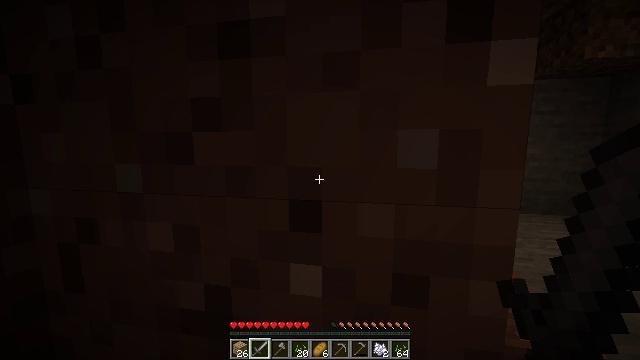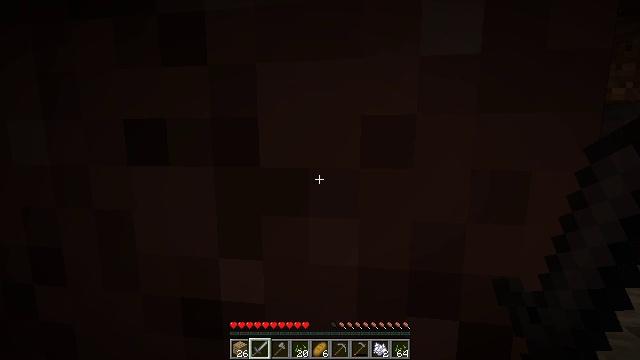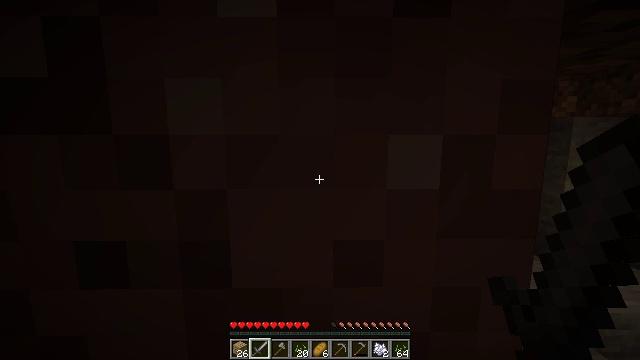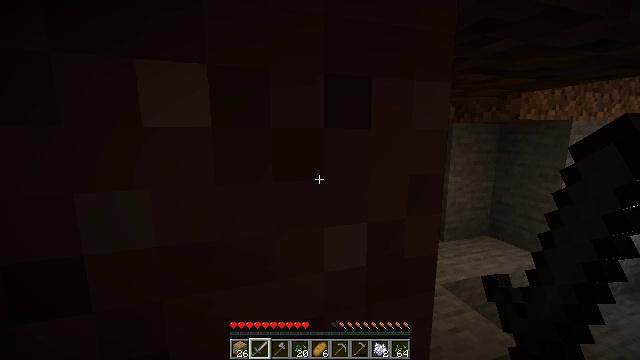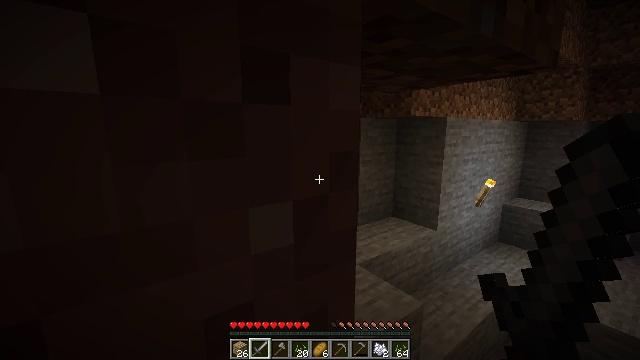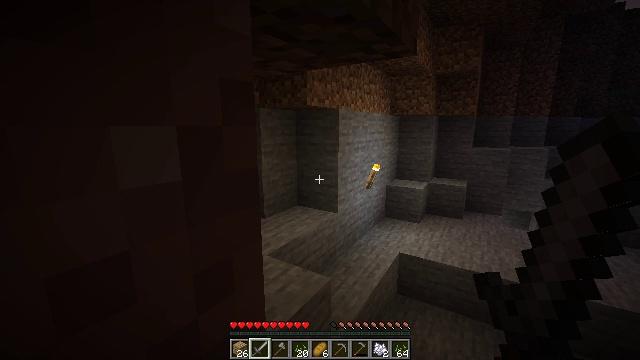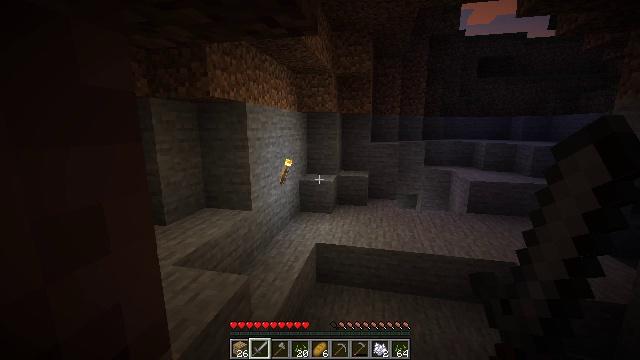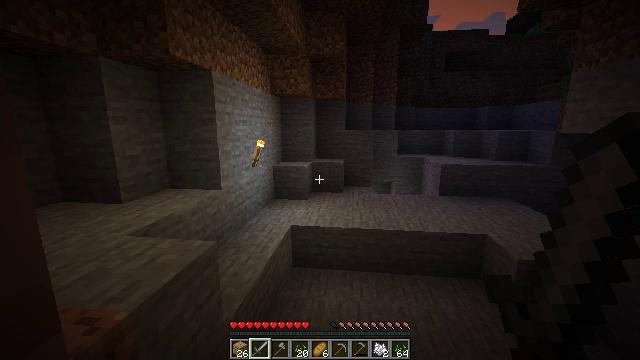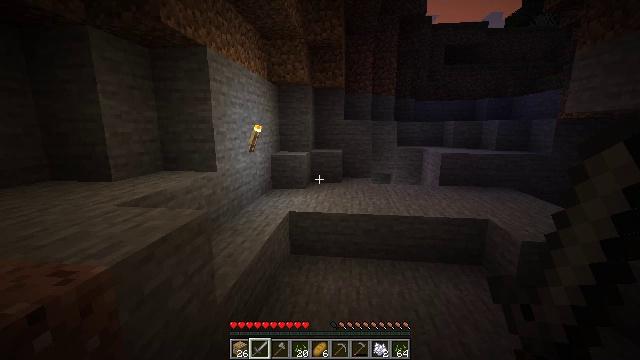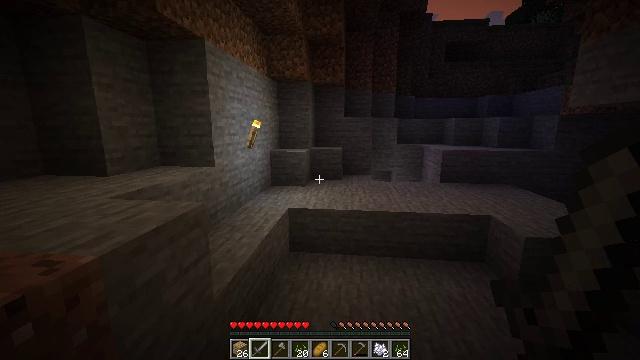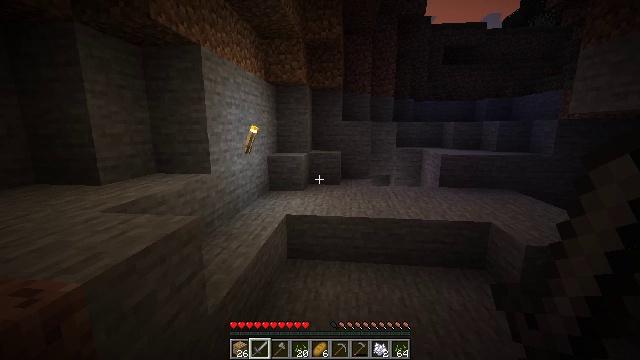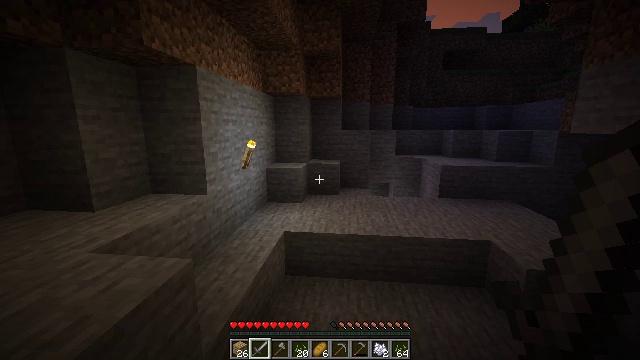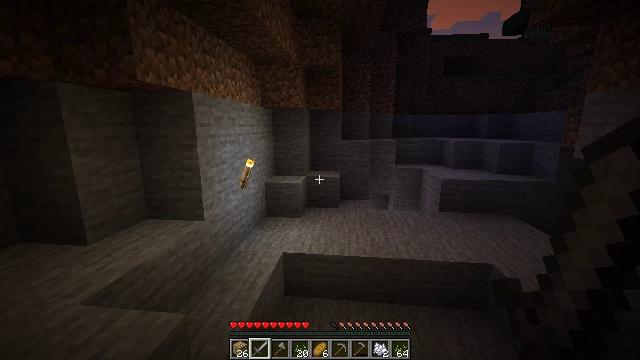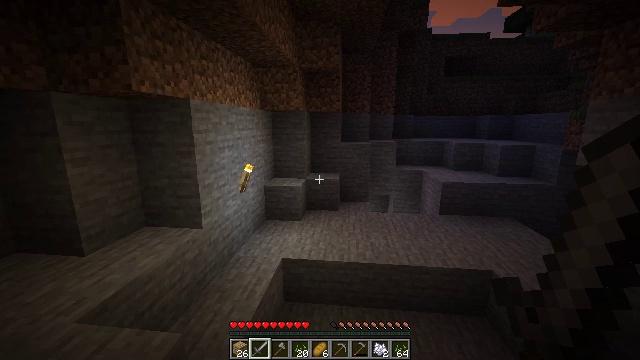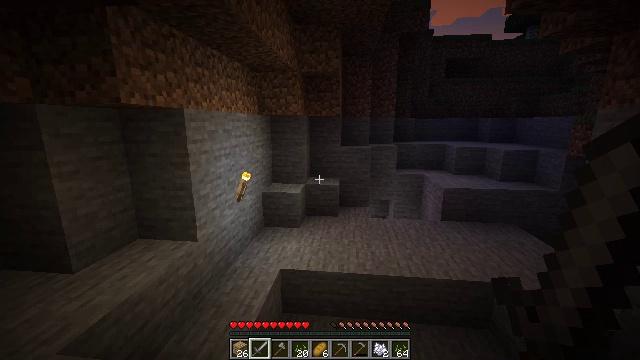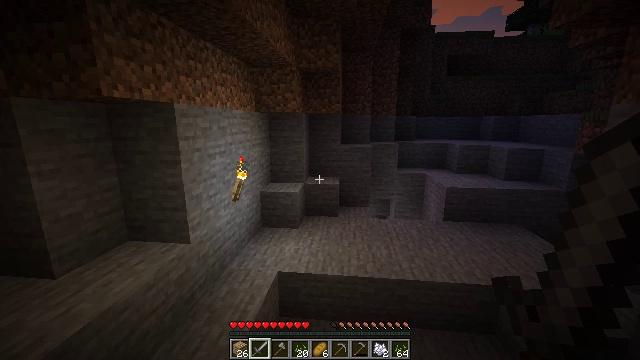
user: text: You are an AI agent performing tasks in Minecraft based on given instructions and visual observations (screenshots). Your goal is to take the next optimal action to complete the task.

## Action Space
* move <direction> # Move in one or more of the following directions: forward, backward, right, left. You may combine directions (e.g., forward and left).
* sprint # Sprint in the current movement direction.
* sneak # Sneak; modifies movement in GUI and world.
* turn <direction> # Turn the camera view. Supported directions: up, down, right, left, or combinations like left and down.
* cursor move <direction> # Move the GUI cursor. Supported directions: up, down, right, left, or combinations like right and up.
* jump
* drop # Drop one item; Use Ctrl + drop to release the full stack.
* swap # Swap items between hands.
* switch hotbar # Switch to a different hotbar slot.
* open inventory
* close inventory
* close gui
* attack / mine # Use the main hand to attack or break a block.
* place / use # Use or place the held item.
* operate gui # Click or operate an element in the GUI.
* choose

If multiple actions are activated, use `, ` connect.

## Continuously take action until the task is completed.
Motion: motion action
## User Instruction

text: Gather the wall torch from the wall.
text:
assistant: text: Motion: move forward, turn right, jump
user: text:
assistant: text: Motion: move forward, turn right, jump
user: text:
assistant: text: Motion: move forward, turn right and down, jump
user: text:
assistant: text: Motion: move forward, turn right and down
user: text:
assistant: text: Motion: move forward, turn right
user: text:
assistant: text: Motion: move forward, turn right
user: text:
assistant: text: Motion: move forward, turn right, jump
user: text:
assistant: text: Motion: move forward, jump
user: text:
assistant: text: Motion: move forward, jump
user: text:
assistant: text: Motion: move forward, jump
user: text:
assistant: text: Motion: move forward, jump
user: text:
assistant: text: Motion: move forward, jump
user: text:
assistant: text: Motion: move forward, jump
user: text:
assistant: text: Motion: move forward, jump
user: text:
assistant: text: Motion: move forward, jump
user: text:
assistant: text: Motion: move forward, jump
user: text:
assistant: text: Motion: move forward, jump
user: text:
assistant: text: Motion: move forward, jump
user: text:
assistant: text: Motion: move forward, jump
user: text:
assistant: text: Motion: move forward, turn left and down, jump
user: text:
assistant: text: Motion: move forward, turn left, jump
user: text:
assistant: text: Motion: move forward, turn left, jump
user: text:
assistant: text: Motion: move forward, turn left, jump
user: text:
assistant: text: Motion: move forward, jump
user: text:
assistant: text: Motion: move forward, turn left and up, jump
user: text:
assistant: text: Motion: move forward, turn left and up, jump
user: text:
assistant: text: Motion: move forward, turn left and up, jump
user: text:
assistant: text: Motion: move forward, turn left and up, jump
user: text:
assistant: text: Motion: move forward, turn left, jump
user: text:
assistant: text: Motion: move forward, turn left, jump